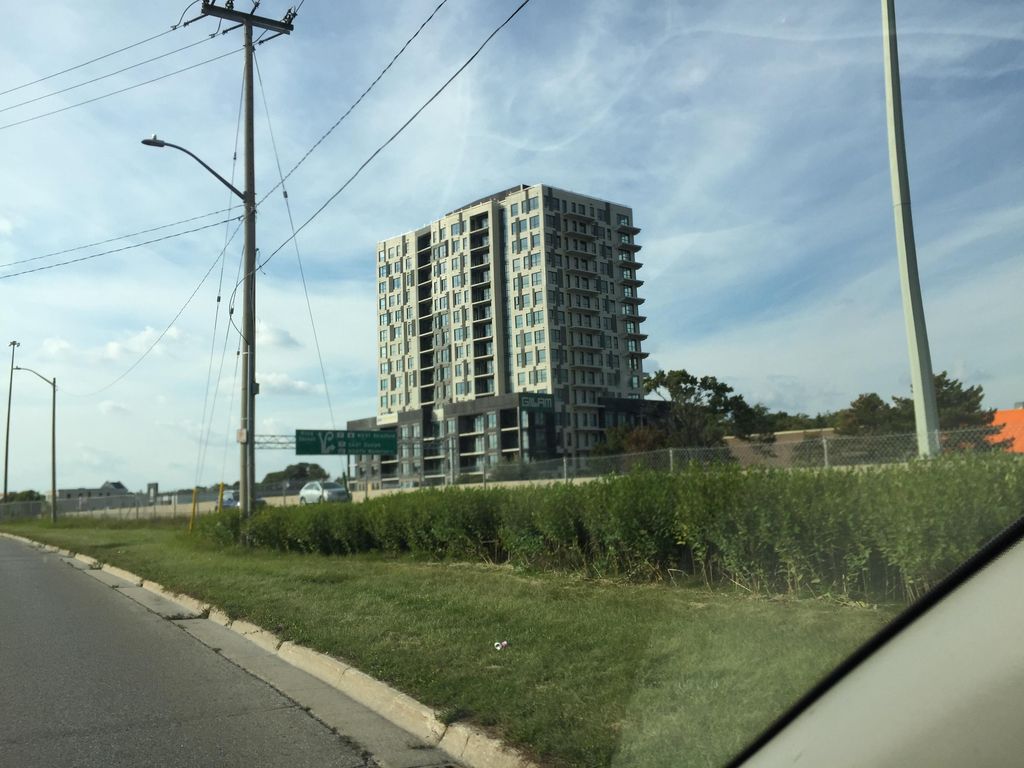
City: kitchener-waterloo